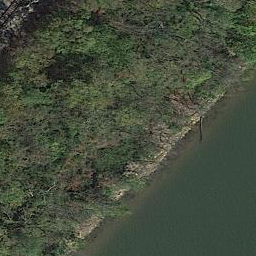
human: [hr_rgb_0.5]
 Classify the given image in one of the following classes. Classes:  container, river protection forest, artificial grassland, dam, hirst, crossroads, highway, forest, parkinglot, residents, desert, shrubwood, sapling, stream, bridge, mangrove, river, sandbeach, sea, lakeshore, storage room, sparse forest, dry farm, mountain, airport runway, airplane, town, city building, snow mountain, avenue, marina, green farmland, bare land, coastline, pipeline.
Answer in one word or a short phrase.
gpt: river protection forest